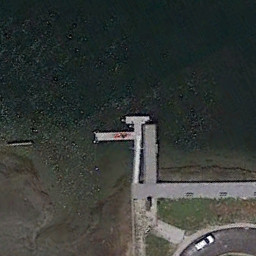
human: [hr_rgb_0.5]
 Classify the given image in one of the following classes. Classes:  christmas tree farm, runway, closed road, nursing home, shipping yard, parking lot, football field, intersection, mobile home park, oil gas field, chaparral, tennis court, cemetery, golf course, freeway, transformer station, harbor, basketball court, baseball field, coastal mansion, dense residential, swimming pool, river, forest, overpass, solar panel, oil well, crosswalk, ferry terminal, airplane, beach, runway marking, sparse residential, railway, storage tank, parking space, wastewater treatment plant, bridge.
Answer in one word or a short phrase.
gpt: ferry terminal